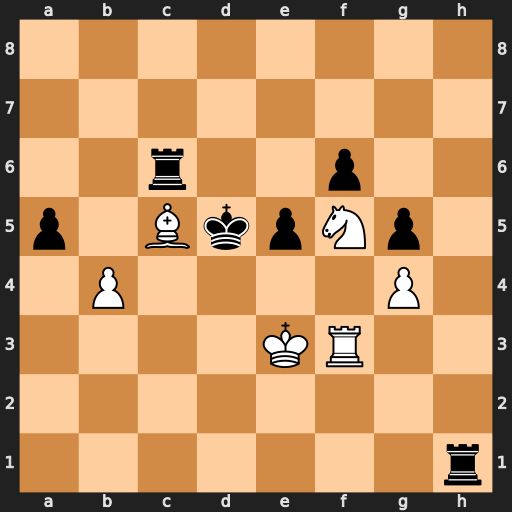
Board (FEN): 8/8/2r2p2/p1BkpNp1/1P4P1/4KR2/8/7r
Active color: w
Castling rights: -
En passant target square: -
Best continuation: Ne7+ Ke6 Nxc6